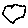
Label: hexagon